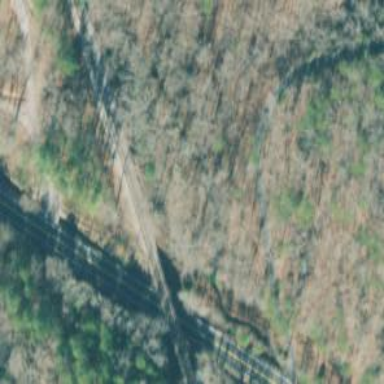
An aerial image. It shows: Bridge over railway tracks marked with milepost 00C.